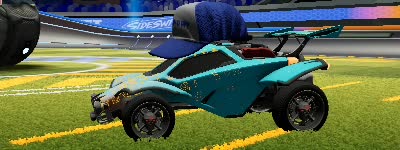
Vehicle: octane